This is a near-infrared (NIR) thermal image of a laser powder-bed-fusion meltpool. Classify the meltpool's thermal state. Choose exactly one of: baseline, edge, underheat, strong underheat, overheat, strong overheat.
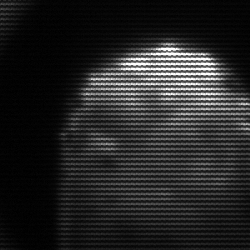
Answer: edge